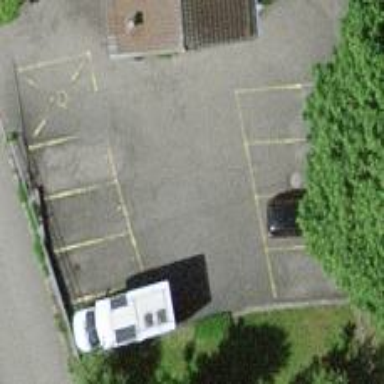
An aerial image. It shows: Parking area with surface.